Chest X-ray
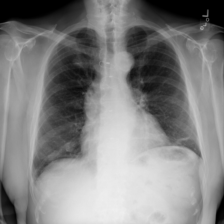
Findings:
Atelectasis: negative
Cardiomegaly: negative
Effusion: negative
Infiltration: negative
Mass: negative
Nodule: negative
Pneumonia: negative
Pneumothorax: negative
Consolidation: negative
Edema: negative
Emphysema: negative
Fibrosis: negative
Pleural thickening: negative
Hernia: negative